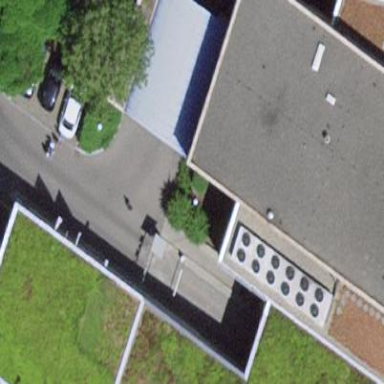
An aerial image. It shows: View of roof of building.